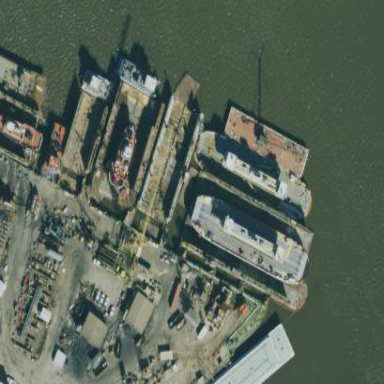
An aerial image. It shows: Dock located along the waterway.